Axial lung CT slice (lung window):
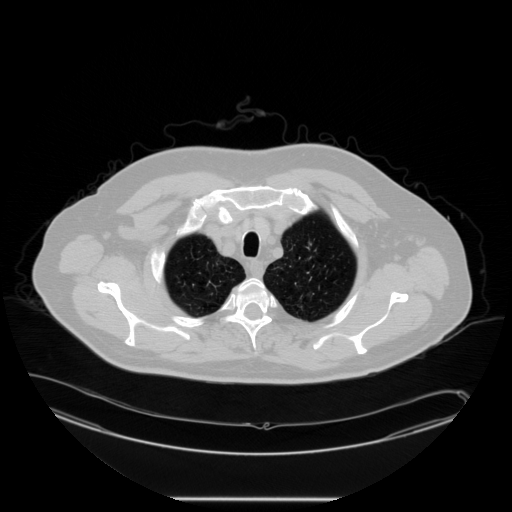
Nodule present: no